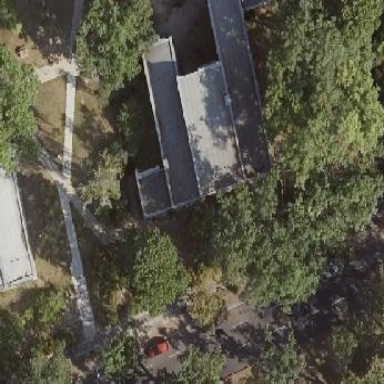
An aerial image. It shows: Dormitory building.